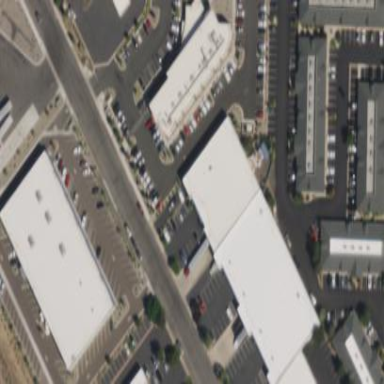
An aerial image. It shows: Retail area.